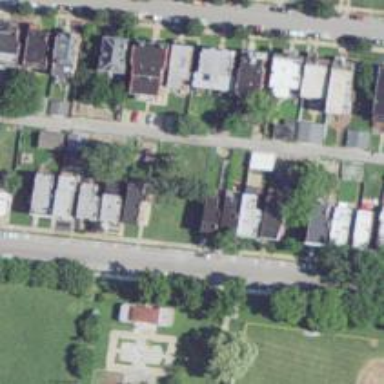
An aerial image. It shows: Neighborhood.